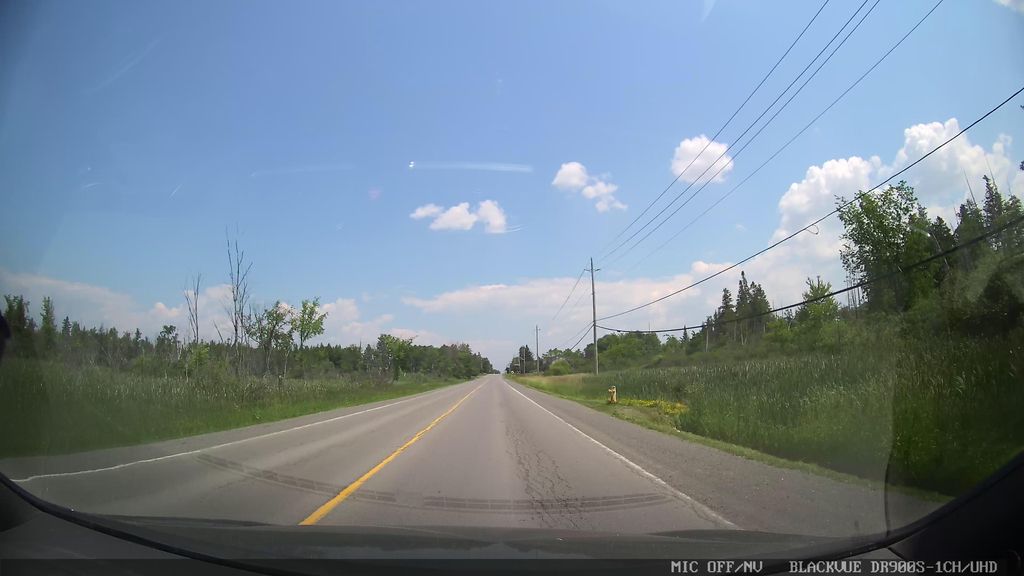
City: ottawa-gatineau